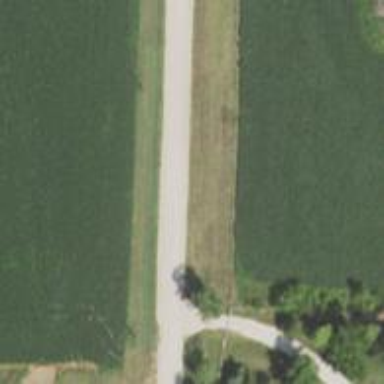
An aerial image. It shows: Unclassified road.